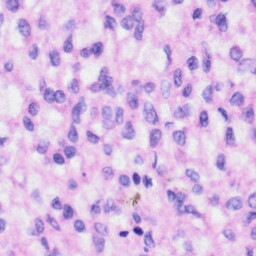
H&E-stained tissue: Liver